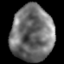
Tissue: lung
Cell type: Others
Senescence score: 0.1896
Nuclear area (px): 2300
Mean DAPI intensity: 113.567